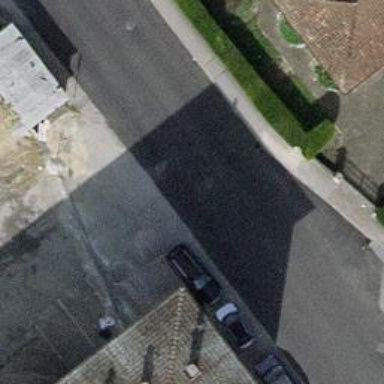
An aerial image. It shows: Driveway.